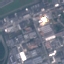
Land use / land cover class: Industrial